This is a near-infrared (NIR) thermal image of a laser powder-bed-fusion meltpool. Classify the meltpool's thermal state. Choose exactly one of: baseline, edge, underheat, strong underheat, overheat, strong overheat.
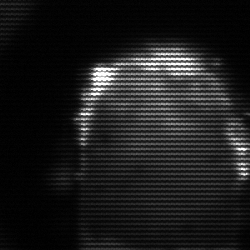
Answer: baseline